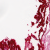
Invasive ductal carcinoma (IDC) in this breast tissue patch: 0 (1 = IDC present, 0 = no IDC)